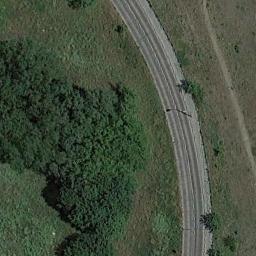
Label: freeway